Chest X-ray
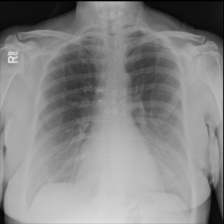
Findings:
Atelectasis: negative
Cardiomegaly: negative
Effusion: negative
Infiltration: negative
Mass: negative
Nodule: negative
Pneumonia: negative
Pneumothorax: negative
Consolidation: negative
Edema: negative
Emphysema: negative
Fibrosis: negative
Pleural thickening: negative
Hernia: negative